Question: Right now when i summon a popup it appears over the header and then slides down beneath it. Check out what it looks like now.

I would like the popup to slide down from underneath the header. I've tried setting the z index of the popup lower than the header but it didnt do anything. Apparently you need to explicitly set the positioning of elements to use z index but when I did that it totally messed up the UI.
Here's the relevant code
HTML:
'''
<div data-role="popup" id="alertPopup" class="ui-content" data-shadow="false" data-transition="slidedown" data-dismissible="false" data-corners="false" data-position-to="origin">
<p id="popupText"></p>
</div>
'''
JS:
'''
var horizontal = Math.floor(window.innerWidth/2);
var vertical = 80;
var popupOptions = {
x: horizontal,
y: vertical
};
if (status == google.maps.DirectionsStatus.ZERO_RESULTS) {
$("#popupText").text("No transit options could be found.");//using popups instead of alerts because these will go away by themselves instead of forcing user to tap.
$("#alertPopup").popup("open",popupOptions);
setTimeout(function() {
$("#alertPopup").popup("close");
}, 3000);
}
'''
<URL>
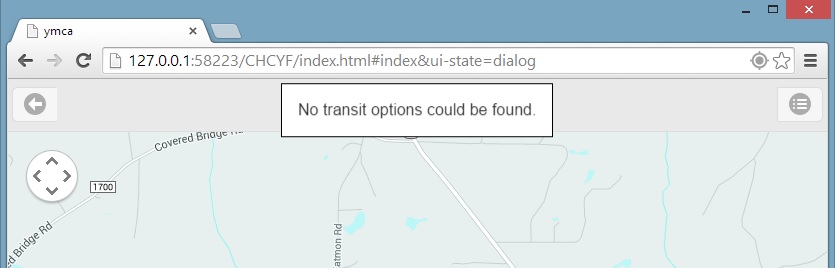
Answer: I think that using a jQM popup widget will not work for this because jQM creates a transparent overlay that covers the page, then a popup container above the overlay and then it places the popup within the container. So there is no way to have the popup be under the header.
Instead, you could use an absolutely positioned DIV for your popup and use the jQuery slideToggle() method to display it.
Add the notification div to the content:
'''
<div data-role="content" id="content">
<div id="notify" class="ui-body-inherit ui-content">
<p id="notifyText">hello</p>
</div>
I am Content
</div>
'''
Setup the CSS to absolutely position the div and hide it until needed:
'''
#notify {
border-width: 1px;
border-style: solid;
display: none;
position: absolute;
}
#notify p {
margin: 0;
}
'''
In the script, set the text, calculate position and show it with slide toggle (I added a timeout on the show just so the fiddle can finish drawing the page before the notification is shown).
'''
$("#notifyText").text("No transit options could be found.");
var $notify = $("#notify");
var vertical = $(".ui-header").outerHeight() -1; //height of header
var w = $notify.width();
var left = (Math.floor((window.innerWidth - w) / 2));
$notify.css({ left: w + "px", top: vertical + "px"});
setTimeout(function() {
$notify.slideToggle(500); //delay showing for the fiddle
}, 500);
setTimeout(function() {
$notify.slideToggle(500);
}, 5000);
'''
> Your updated <URL>